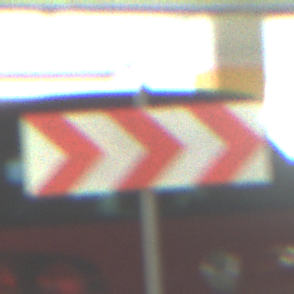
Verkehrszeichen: RichtungstafelnInKurvenGrossLinks
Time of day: NotSpecified
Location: Indoor (Special)
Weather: NotSpecified
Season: NotSpecified
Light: Artificial